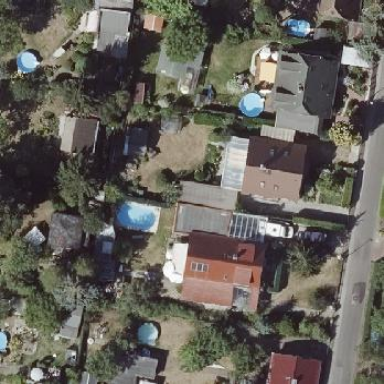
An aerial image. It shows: Detached building with gabled roof.